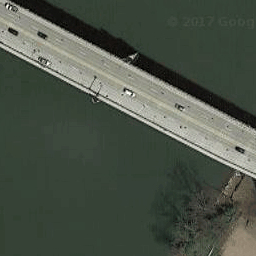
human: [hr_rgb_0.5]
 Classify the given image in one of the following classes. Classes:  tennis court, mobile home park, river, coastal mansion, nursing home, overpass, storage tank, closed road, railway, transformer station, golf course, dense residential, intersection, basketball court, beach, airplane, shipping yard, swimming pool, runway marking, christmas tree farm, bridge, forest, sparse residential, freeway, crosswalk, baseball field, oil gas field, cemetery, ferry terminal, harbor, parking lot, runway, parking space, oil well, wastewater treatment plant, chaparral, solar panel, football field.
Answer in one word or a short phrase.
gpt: bridge